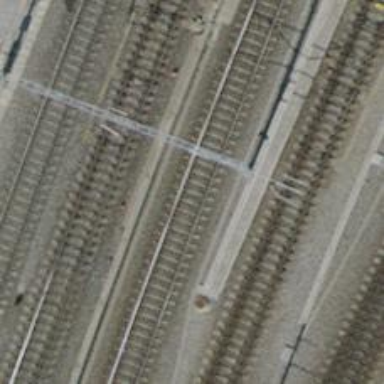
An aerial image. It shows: Single-track electrified railway with contact line.